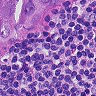
Metastatic tissue present: yes